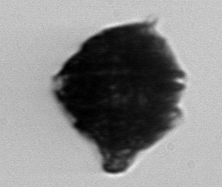
Label: Gonyaulax